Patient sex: M
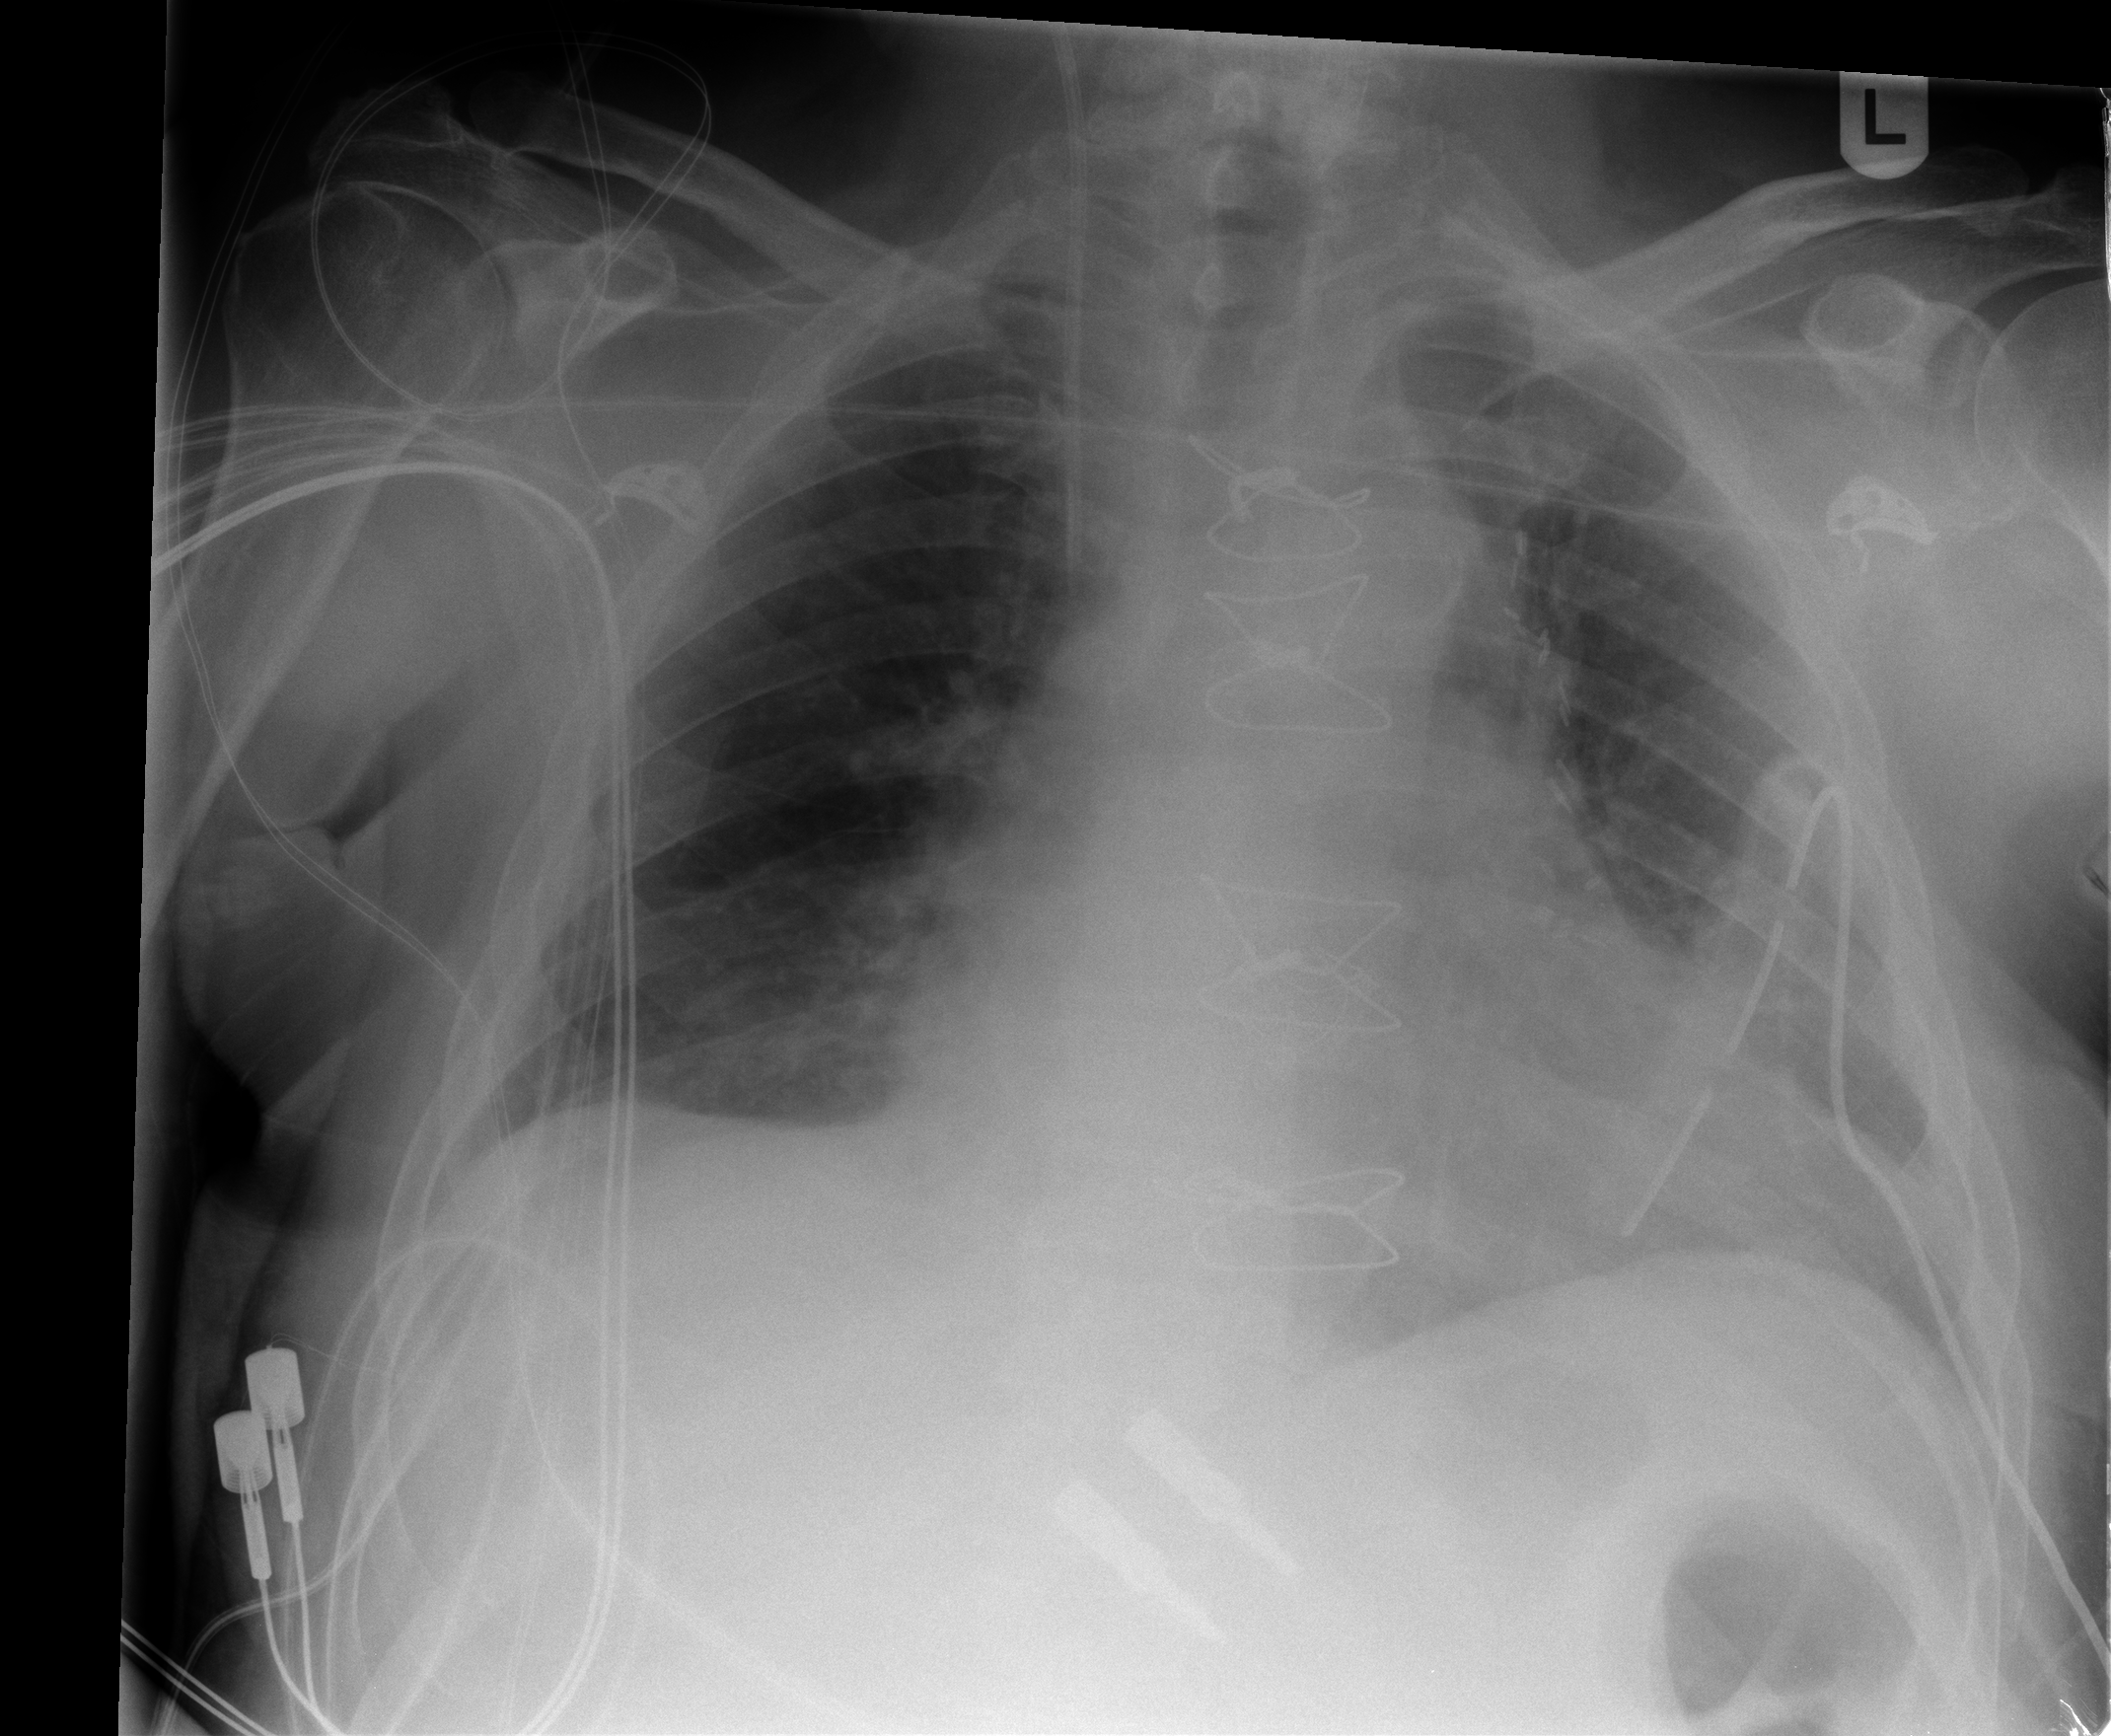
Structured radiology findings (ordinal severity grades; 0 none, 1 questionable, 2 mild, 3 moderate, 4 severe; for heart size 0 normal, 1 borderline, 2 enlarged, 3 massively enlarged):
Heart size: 2
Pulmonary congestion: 0
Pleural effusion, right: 0
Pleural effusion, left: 1
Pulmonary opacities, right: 0
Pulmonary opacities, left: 0
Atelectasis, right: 2
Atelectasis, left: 2